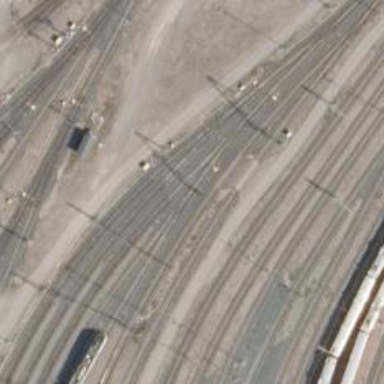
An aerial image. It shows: Rail yard with electrified contact lines for the railway.